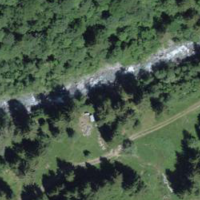
EUNIS habitat code: 44
Species observed at this site:
Pyrgus malvoides
Erynnis tages